Interaction volume radius: 5 \u00c5
Interaction volume height: 10 \u00c5
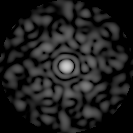
Disorder parameter: 0.833